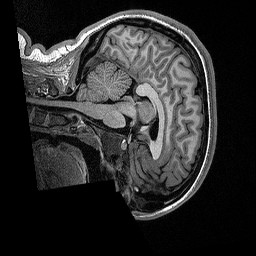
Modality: T1w
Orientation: sagittal
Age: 24
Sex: female
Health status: healthy
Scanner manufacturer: siemens
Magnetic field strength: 1.5 T
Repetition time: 2.73 s
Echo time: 0.00357 s